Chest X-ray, PA view. Patient: 25 years old, sex M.
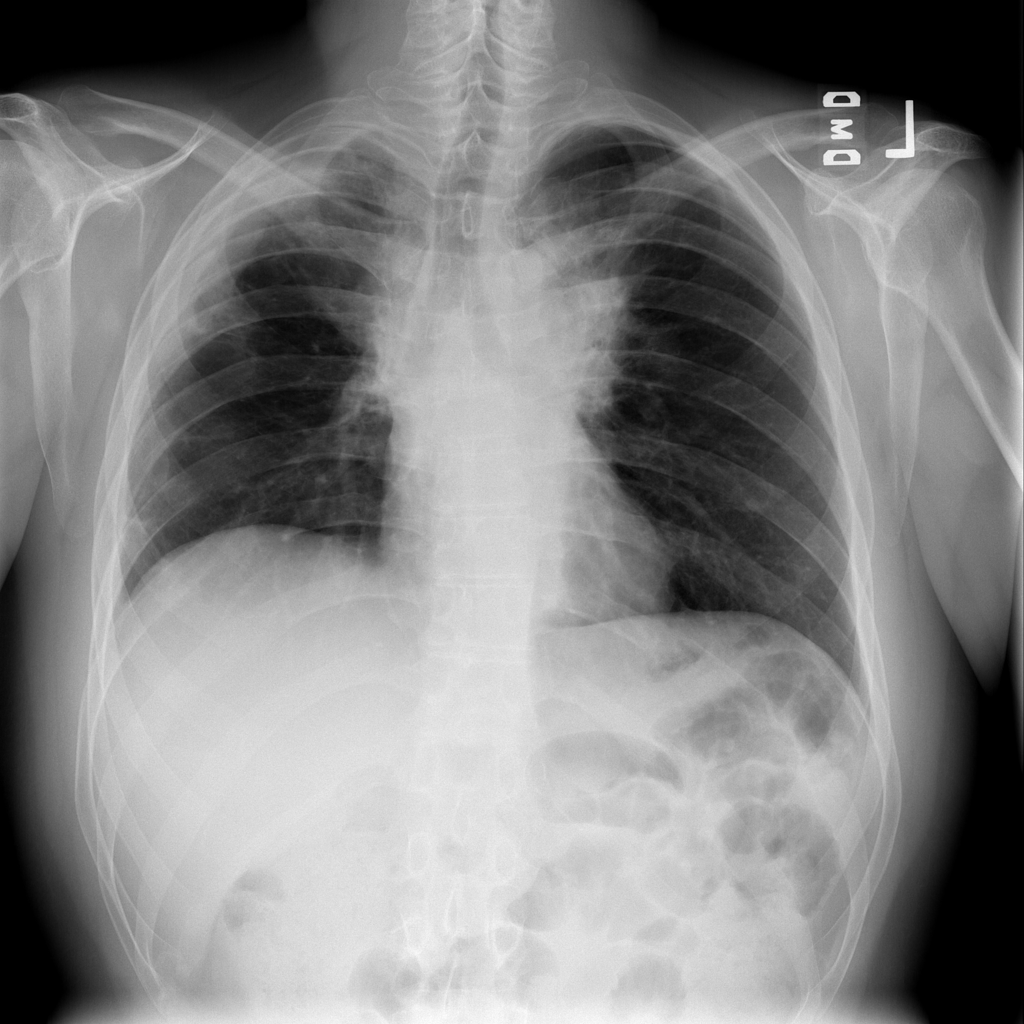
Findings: Mass